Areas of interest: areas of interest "Electronics City IT Industrial Park"
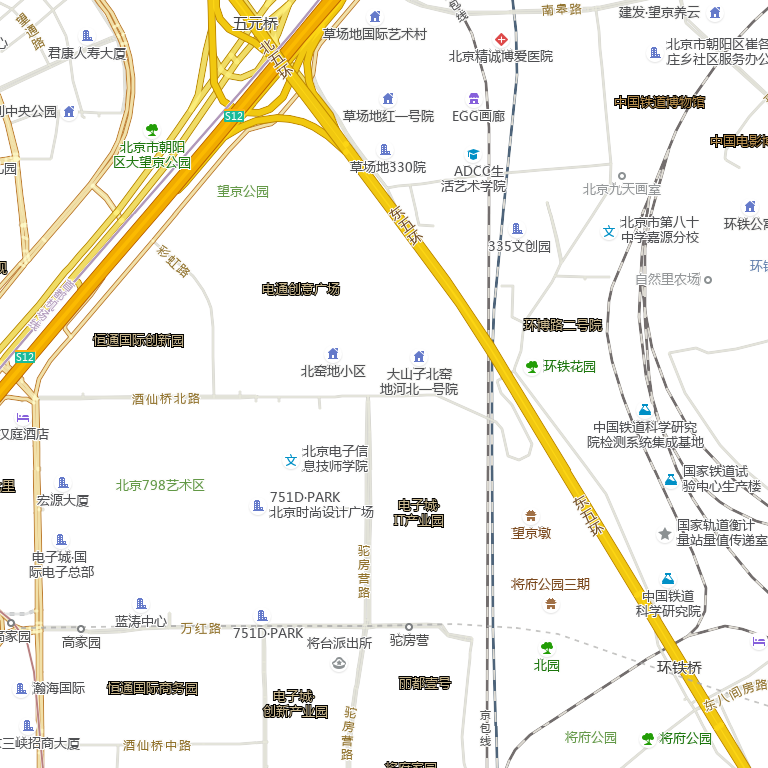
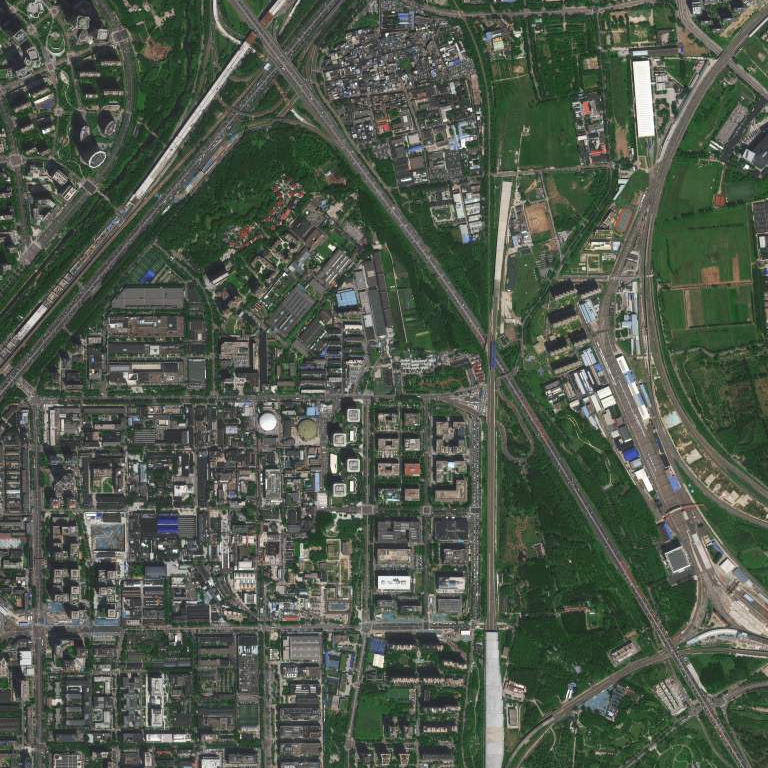